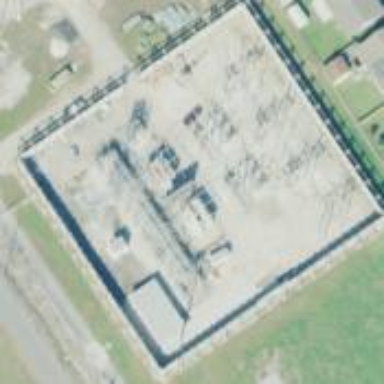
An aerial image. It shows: Outdoor power substation with surrounding wall. The substation operates at the distribution level.